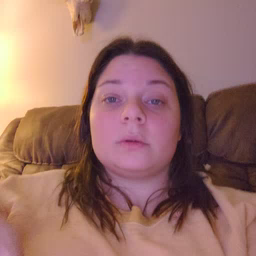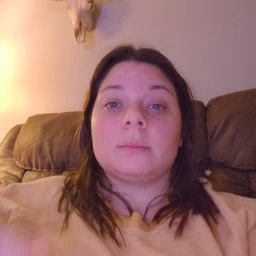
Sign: pajamas